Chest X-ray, PA view. Patient: 55 years old, sex F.
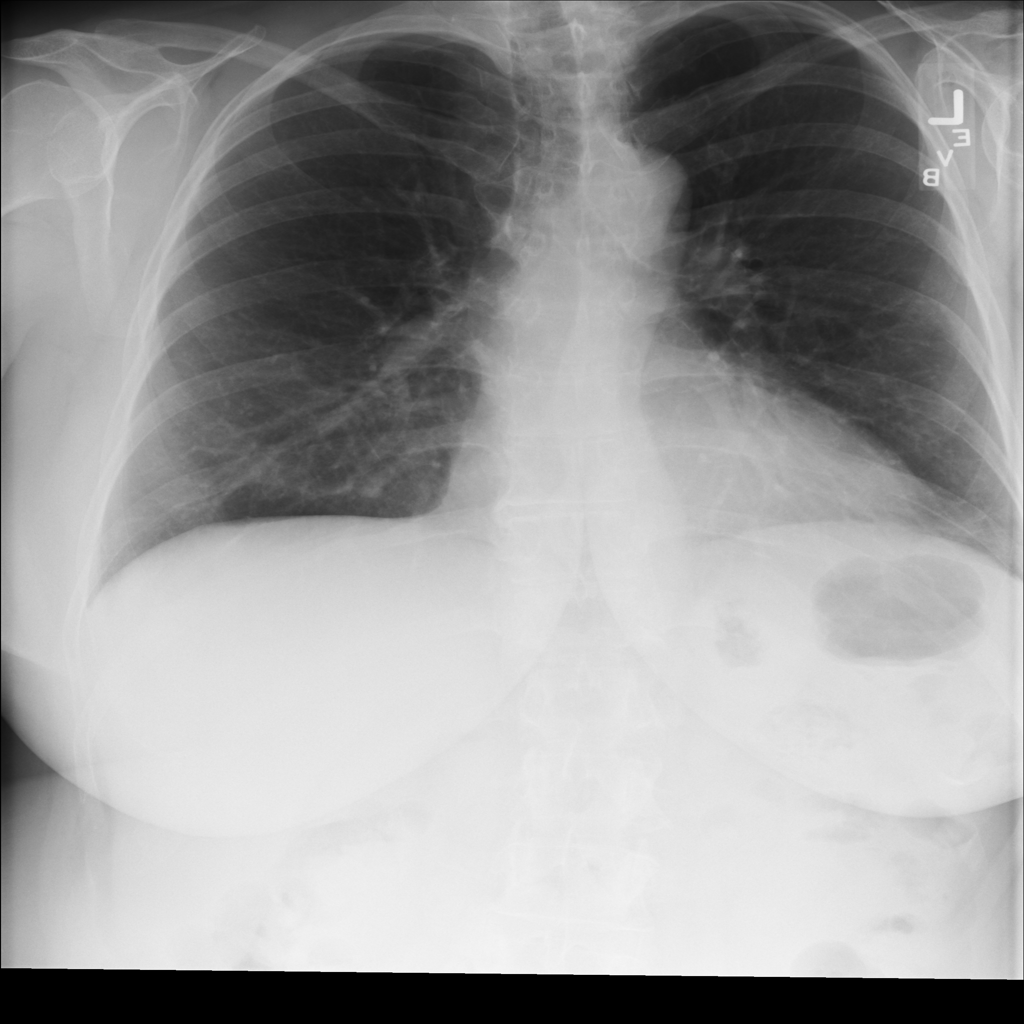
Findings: No Finding